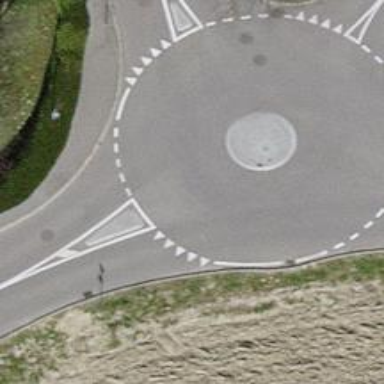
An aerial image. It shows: Mini roundabout on the road.